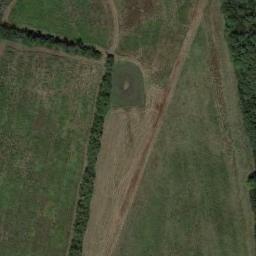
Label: meadow